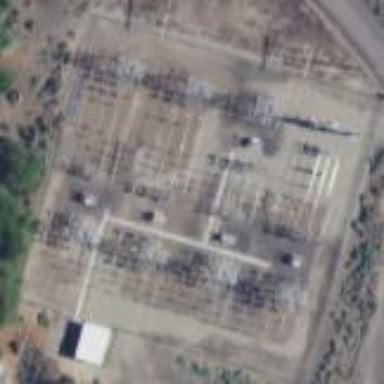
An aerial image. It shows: Power substation.